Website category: university
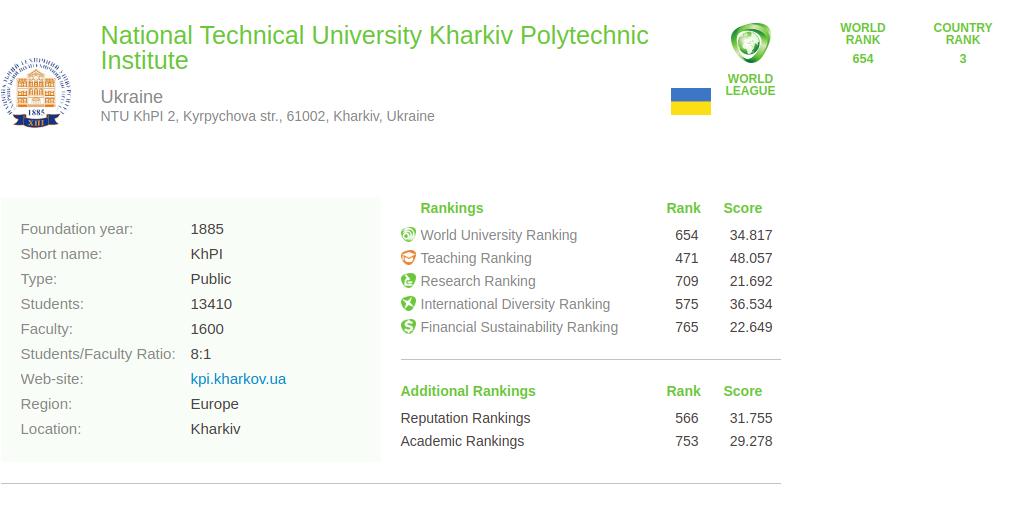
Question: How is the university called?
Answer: National Technical University Kharkiv Polytechnic Institute

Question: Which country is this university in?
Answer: Ukraine

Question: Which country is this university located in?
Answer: Ukraine

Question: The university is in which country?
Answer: Ukraine

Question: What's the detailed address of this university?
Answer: NTU KhPI 2, Kyrpychova str., 61002, Kharkiv, Ukraine

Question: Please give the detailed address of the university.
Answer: NTU KhPI 2, Kyrpychova str., 61002, Kharkiv, Ukraine

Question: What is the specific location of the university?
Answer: NTU KhPI 2, Kyrpychova str., 61002, Kharkiv, Ukraine

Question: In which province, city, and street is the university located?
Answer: NTU KhPI 2, Kyrpychova str., 61002, Kharkiv, Ukraine

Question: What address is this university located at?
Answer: NTU KhPI 2, Kyrpychova str., 61002, Kharkiv, Ukraine

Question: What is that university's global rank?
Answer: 654

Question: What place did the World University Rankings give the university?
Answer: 654

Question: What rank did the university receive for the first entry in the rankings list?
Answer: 654

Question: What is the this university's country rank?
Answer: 3

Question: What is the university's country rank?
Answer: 3

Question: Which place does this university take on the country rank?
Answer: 3

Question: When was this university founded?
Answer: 1885

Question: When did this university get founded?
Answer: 1885

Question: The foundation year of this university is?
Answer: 1885

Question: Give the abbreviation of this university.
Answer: KhPI

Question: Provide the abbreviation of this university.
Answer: KhPI

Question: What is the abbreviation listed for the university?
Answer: KhPI

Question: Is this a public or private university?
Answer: Public

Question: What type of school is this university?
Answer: Public

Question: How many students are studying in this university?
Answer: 13410

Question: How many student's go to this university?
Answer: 13410

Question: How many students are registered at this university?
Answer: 13410

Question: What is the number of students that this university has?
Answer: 13410

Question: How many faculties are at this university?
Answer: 1600

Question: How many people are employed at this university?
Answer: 1600

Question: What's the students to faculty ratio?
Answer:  8 : 1

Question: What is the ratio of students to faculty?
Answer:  8 : 1

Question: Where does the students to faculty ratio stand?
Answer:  8 : 1

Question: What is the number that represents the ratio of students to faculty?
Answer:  8 : 1

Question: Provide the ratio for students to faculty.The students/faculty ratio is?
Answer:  8 : 1

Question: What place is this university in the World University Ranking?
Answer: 654

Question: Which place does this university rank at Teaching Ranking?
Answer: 471

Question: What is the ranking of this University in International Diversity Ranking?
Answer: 575

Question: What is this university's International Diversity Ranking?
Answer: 575

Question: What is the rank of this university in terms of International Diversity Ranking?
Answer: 575

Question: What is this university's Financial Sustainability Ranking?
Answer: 765

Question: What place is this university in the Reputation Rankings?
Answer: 566

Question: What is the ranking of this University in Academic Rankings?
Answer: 753

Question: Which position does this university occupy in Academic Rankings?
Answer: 753

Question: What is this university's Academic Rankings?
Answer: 753

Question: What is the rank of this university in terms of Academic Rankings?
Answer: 753

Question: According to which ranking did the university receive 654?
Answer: World University Ranking

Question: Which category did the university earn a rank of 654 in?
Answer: World University Ranking

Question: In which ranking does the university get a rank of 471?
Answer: Teaching Ranking

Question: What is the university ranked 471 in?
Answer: Teaching Ranking

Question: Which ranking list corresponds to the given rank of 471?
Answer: Teaching Ranking

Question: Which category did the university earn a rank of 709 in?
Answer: Research Ranking

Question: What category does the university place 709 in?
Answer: Research Ranking

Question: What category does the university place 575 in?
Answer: International Diversity Ranking

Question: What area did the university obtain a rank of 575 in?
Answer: International Diversity Ranking

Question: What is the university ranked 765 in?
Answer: Financial Sustainability Ranking

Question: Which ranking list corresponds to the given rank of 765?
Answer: Financial Sustainability Ranking

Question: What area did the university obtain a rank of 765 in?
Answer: Financial Sustainability Ranking

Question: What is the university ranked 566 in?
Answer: Reputation Rankings

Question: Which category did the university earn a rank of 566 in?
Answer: Reputation Rankings

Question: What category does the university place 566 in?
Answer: Reputation Rankings

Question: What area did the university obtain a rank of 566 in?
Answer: Reputation Rankings

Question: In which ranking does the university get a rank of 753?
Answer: Academic Rankings

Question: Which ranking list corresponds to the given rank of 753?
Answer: Academic Rankings

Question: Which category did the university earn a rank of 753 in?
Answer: Academic Rankings